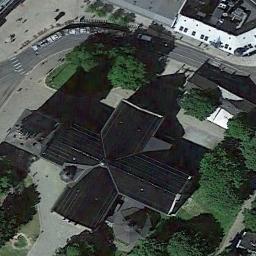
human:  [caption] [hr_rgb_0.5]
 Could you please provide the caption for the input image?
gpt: The church with a tower and the rest of the church has a gray cross-shaped roof .

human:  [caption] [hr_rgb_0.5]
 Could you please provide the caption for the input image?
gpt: There is a church next to some trees with a road passed by .

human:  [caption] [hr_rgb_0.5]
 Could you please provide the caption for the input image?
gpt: A church with a gray roof  The main house of the church has a cross-shaped roof  There are many trees and a road around the church  There are many cars on the road .

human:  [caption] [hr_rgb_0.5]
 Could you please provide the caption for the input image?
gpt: This is a church, Which is mostly made of brown and yellow brick .

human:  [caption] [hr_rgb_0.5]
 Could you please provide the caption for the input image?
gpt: A church with a cross structure and a black top and some trees around .